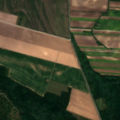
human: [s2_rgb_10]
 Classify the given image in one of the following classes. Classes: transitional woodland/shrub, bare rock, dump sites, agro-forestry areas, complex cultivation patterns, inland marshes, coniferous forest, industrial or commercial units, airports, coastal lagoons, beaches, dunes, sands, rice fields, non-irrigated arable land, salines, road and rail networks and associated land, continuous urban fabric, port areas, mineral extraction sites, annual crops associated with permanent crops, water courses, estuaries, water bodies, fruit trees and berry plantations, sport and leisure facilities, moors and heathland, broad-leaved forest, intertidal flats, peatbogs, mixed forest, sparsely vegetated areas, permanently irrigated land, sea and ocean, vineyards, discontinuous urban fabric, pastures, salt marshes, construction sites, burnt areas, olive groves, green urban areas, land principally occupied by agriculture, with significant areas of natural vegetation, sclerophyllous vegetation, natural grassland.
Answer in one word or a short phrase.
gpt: non-irrigated arable land, broad-leaved forest